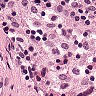
Metastatic tissue present: no